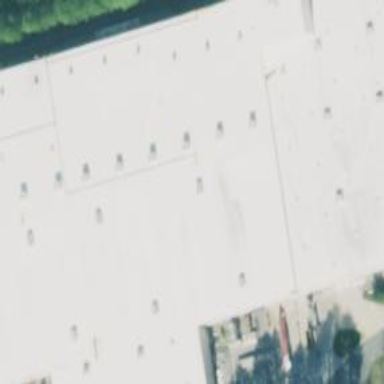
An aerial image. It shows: Warehouse building.